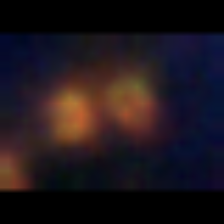
Taxon: Chaetoceros
Group: Diatoms